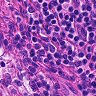
Metastatic tissue present: no